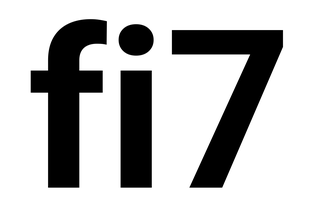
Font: Roboto_Bold